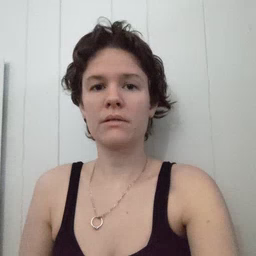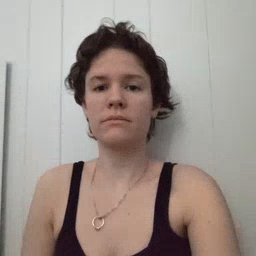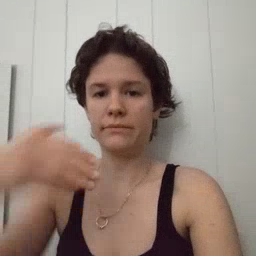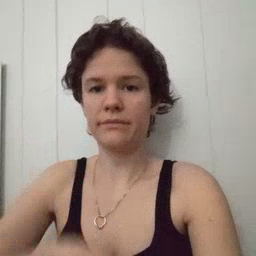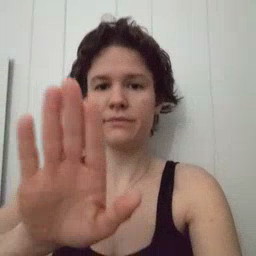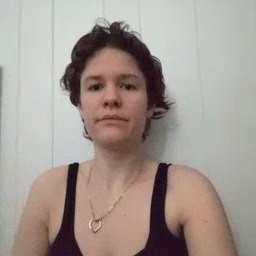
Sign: into